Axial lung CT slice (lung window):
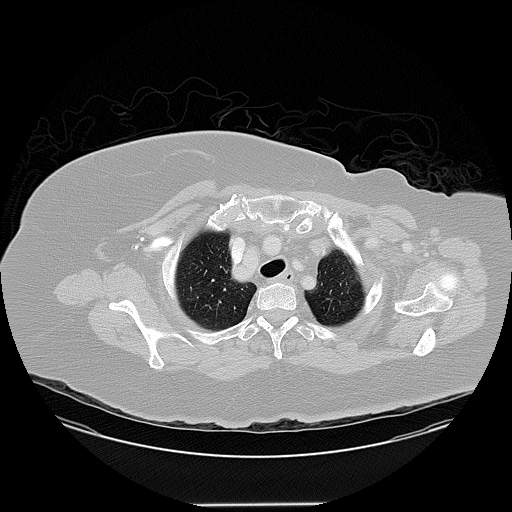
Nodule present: no